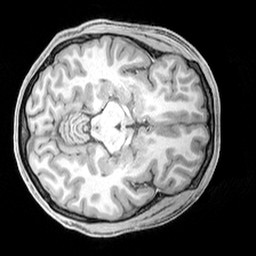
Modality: T1w
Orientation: axial